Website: slack
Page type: stored-credit-cards
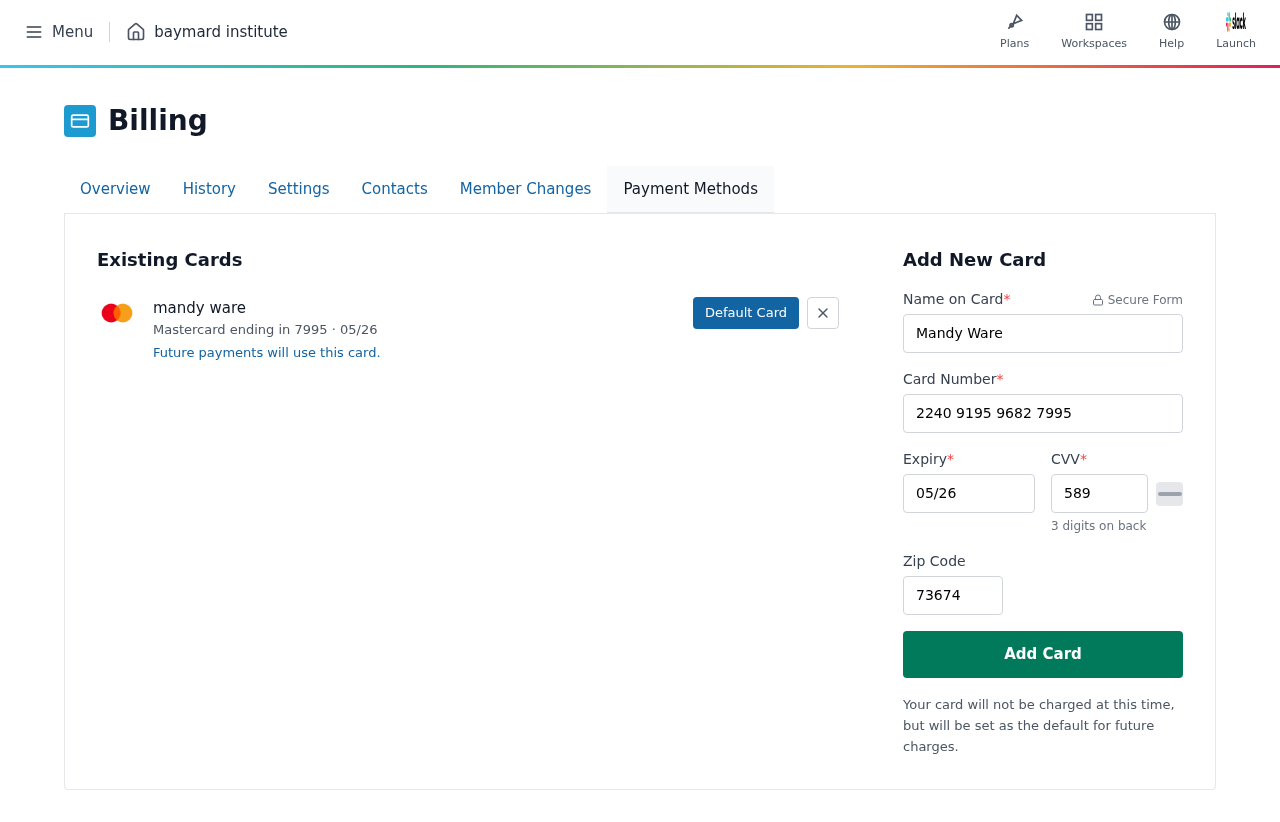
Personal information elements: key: PII_CARD_CVV
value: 589
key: PII_CARD_EXPIRY
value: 05/26
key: PII_CARD_EXPIRY_MONTH
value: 05
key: PII_CARD_EXPIRY_YEAR
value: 26
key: PII_CARD_LAST4
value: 7995
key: PII_CARD_NUMBER
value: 2240 9195 9682 7995
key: PII_CARD_TYPE
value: Mastercard
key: PII_FULLNAME
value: mandy ware
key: PII_FULLNAME
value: Mandy Ware
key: PII_POSTCODE
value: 73674